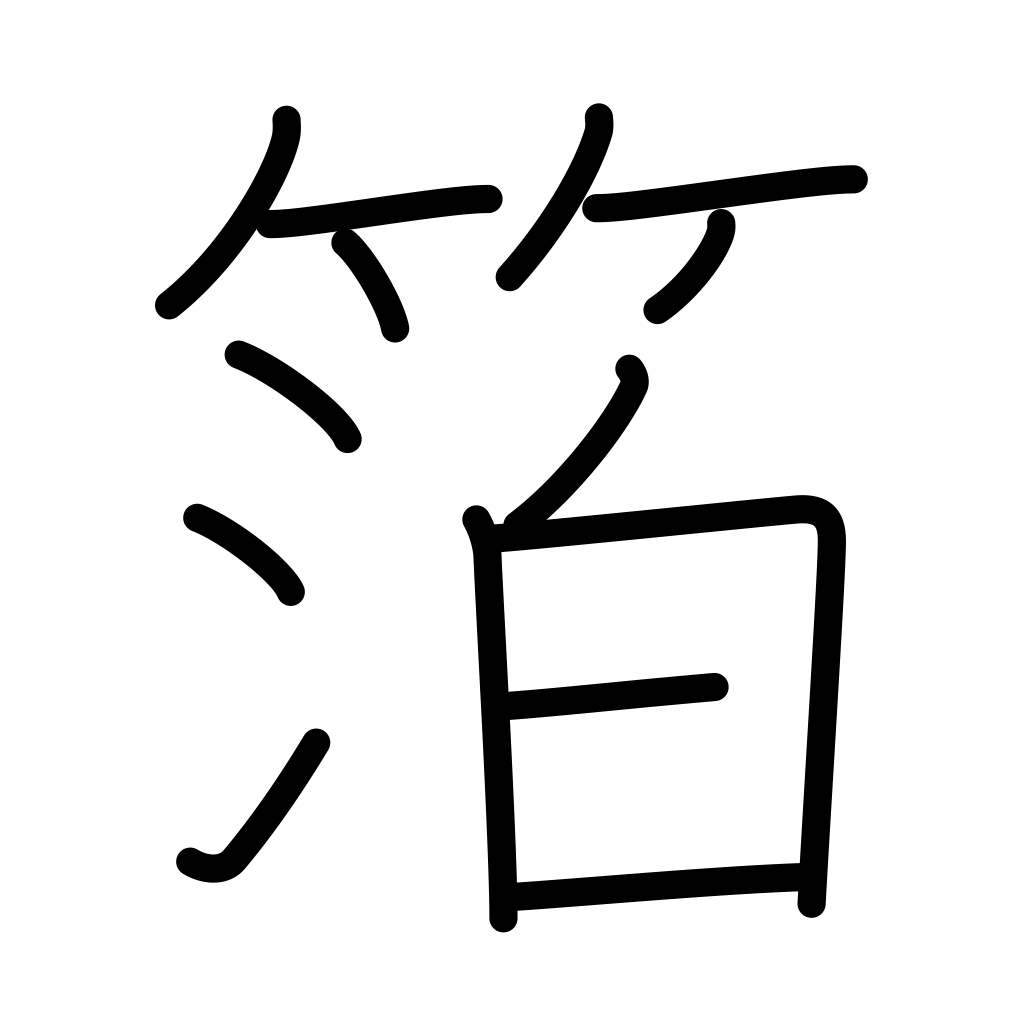
Meaning: foil, gilt